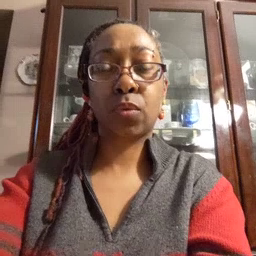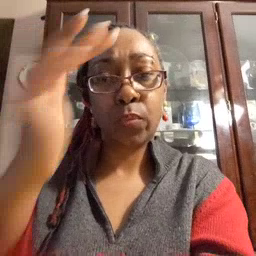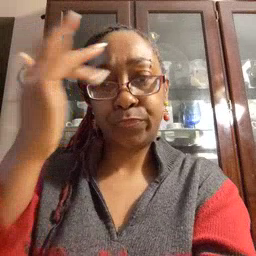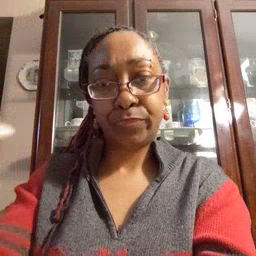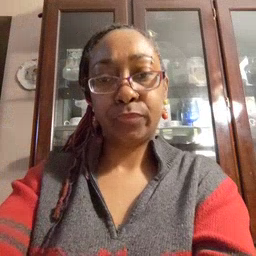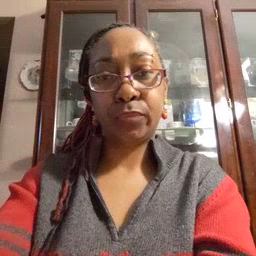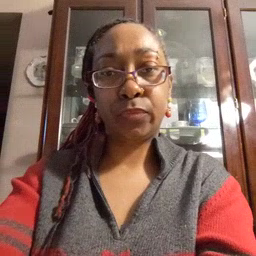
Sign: why